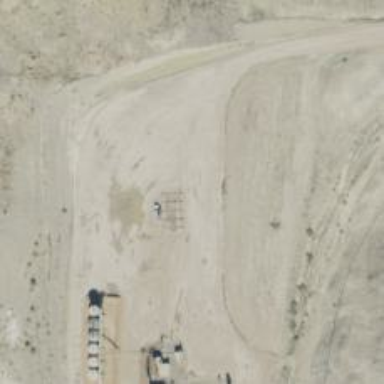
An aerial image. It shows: Petroleum well.